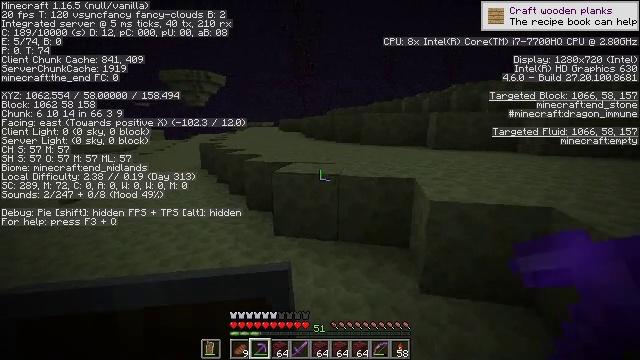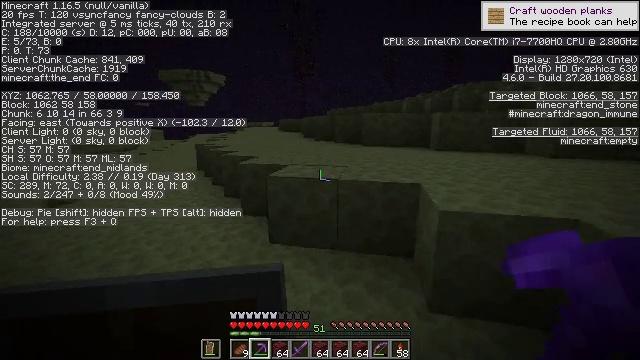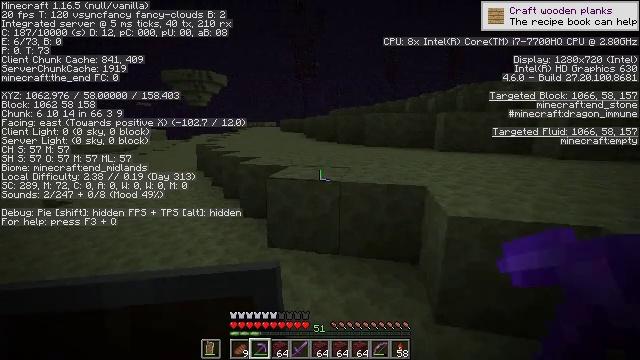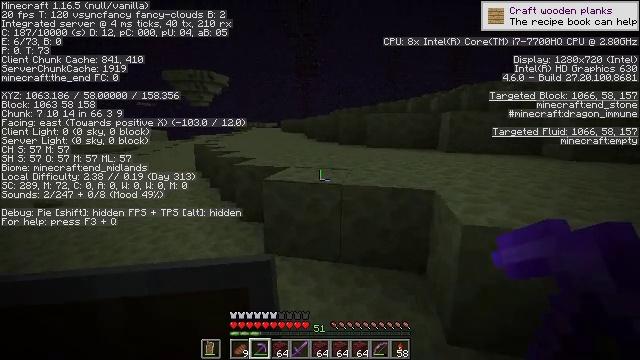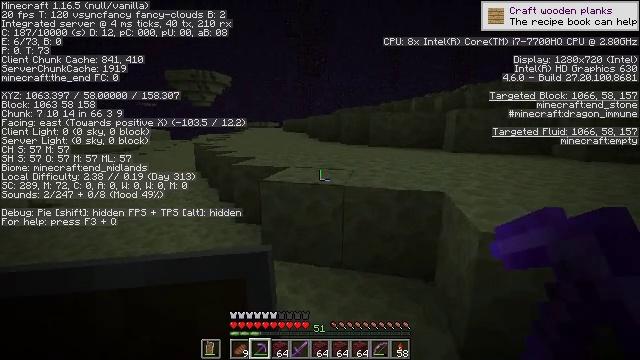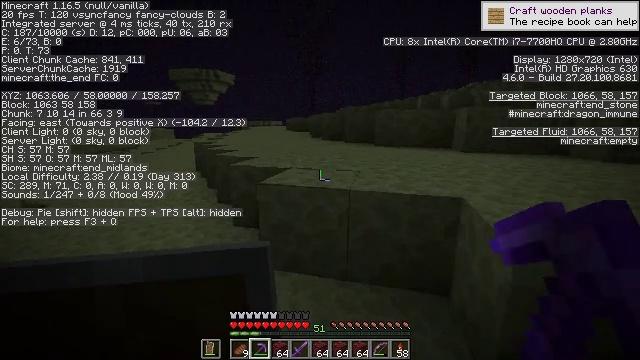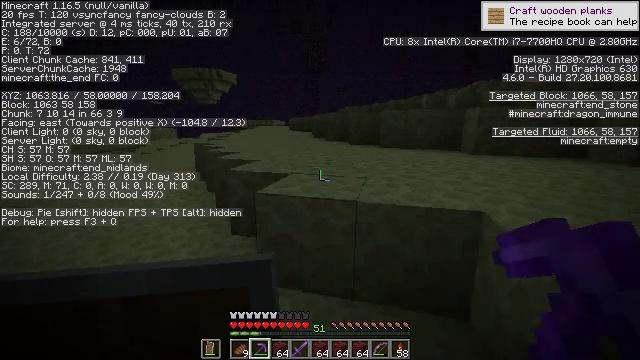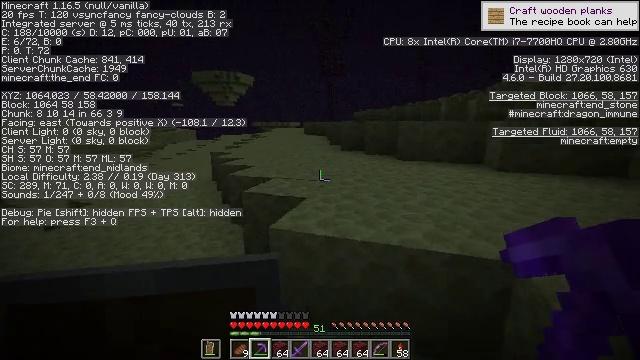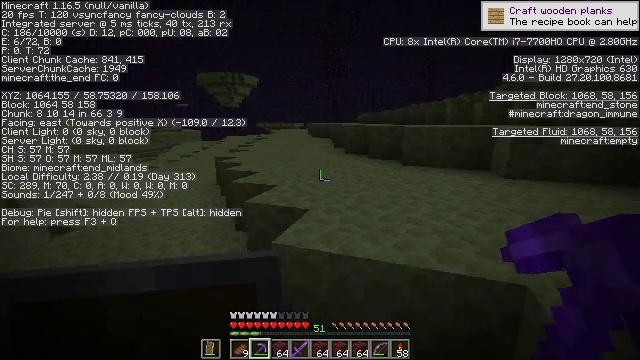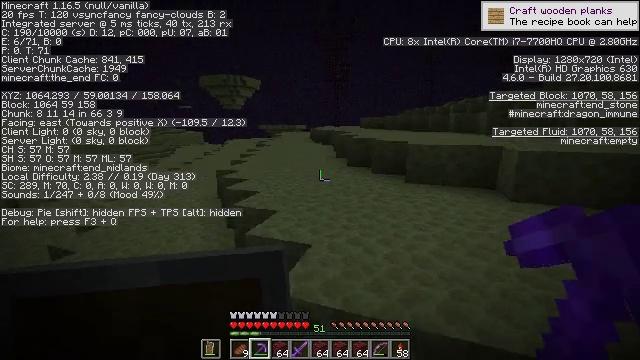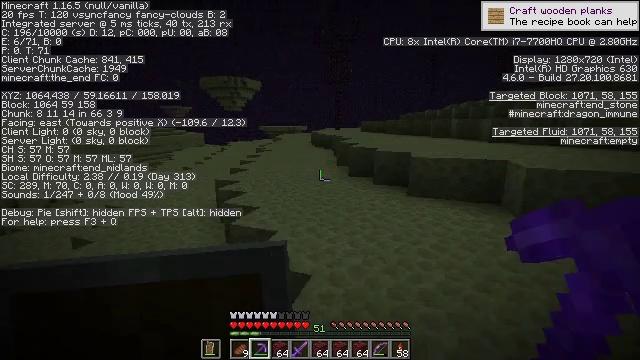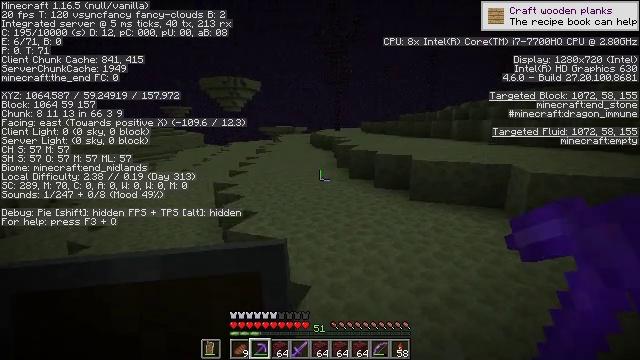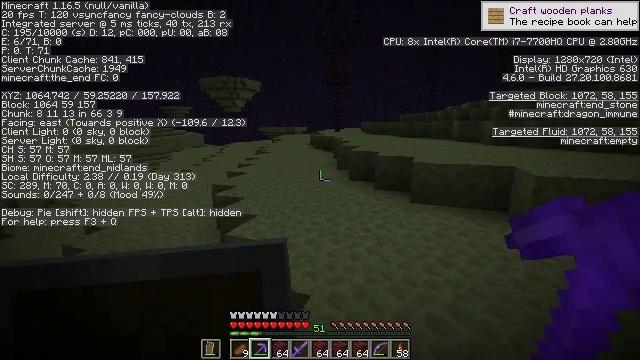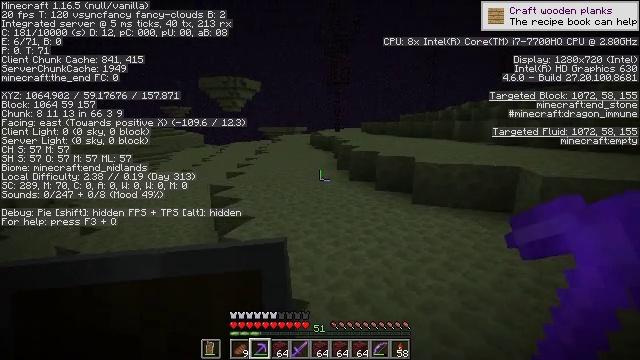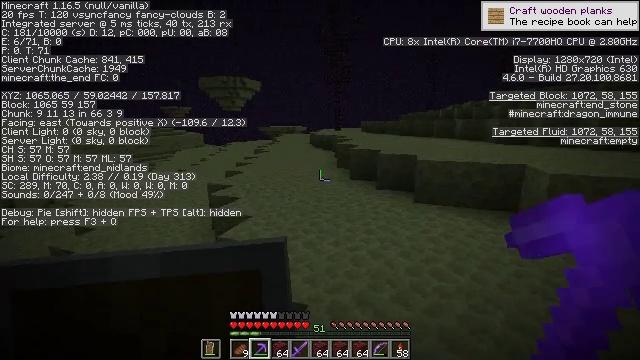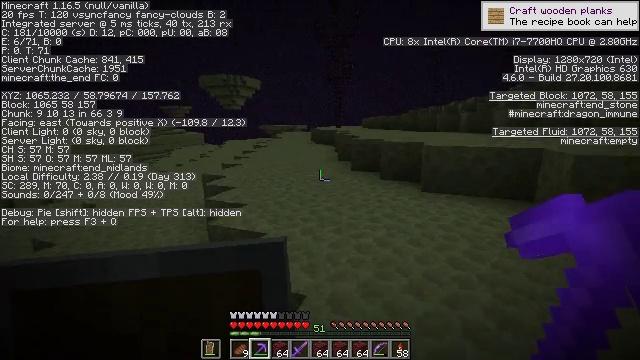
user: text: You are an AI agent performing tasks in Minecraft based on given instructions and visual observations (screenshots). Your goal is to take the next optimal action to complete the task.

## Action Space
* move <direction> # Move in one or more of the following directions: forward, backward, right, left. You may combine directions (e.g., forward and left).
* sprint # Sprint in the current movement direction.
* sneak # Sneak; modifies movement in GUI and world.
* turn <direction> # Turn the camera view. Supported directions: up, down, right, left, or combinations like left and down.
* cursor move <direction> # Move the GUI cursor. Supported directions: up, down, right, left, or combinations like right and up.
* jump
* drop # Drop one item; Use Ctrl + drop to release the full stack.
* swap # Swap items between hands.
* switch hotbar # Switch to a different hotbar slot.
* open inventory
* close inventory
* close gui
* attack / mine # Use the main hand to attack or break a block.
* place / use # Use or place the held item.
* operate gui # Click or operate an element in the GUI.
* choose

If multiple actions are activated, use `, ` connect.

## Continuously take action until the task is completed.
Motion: motion action
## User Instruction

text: Break some end stone blocks.
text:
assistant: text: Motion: move forward
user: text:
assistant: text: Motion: move forward
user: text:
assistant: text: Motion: move forward
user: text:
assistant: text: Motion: move forward
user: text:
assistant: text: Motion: move forward
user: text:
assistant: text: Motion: move forward
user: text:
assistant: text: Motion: move forward, turn left, jump
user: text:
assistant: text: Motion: move forward, jump
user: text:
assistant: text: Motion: move forward, jump
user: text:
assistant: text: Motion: move forward, jump
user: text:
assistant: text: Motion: move forward, jump
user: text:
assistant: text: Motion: move forward, jump
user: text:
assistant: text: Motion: move forward, jump
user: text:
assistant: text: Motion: move forward
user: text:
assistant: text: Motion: move forward
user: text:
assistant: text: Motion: move forward
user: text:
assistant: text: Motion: move forward
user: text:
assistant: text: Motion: move forward
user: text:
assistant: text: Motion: move forward
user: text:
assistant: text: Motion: move forward
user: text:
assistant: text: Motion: move forward
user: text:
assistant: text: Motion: move forward
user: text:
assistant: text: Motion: move forward, jump
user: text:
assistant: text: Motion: move forward, turn right, jump
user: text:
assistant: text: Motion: move forward, turn right, jump
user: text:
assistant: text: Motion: move forward, turn right, jump
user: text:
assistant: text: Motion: move forward, turn right
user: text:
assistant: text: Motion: move forward, turn right
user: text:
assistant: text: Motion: move forward, turn right
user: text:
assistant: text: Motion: move forward and move right, turn right